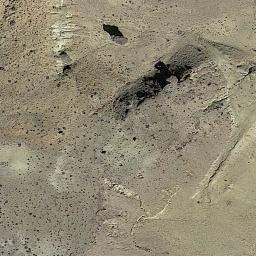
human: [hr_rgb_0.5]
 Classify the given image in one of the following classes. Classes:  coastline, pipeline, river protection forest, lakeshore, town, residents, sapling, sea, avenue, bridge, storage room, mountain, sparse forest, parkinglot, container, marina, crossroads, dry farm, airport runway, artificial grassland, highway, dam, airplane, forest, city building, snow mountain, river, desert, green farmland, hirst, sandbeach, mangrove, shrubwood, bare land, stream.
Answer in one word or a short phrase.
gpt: bare land